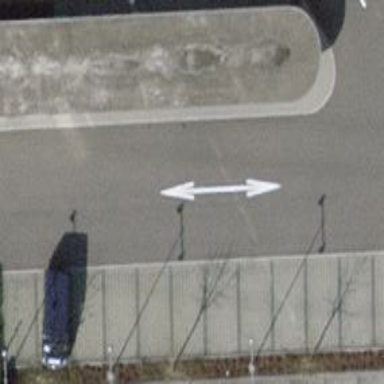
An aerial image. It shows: Charging station.